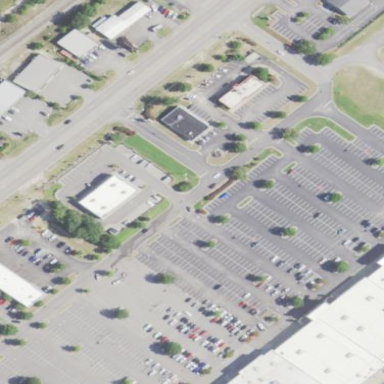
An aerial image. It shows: Retail area.